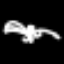
Label: angel